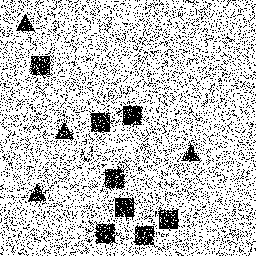
Squares: 8
Triangles: 4
Stars: 0
Total shapes: 12